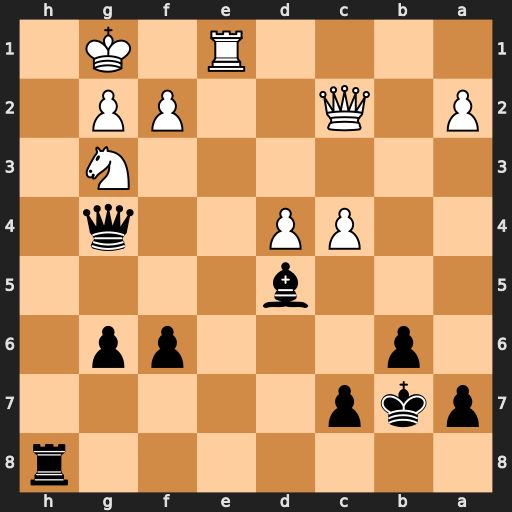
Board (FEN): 7r/pkp5/1p3pp1/3b4/2PP2q1/6N1/P1Q2PP1/4R1K1
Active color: b
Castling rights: -
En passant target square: -
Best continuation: Rh1+ Kxh1 Qh3+ Kg1 Qxg2#